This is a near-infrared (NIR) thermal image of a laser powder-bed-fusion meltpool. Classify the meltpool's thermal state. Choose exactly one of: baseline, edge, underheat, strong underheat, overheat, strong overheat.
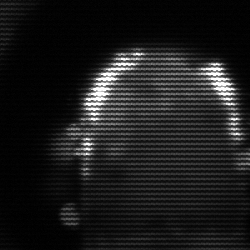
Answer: baseline